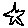
Label: star